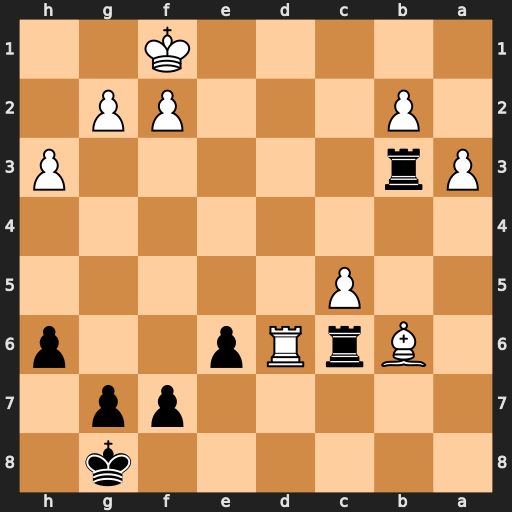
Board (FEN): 6k1/5pp1/1BrRp2p/2P5/8/Pr5P/1P3PP1/5K2
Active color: b
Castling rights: -
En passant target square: -
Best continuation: Rxd6 cxd6 Rxb6